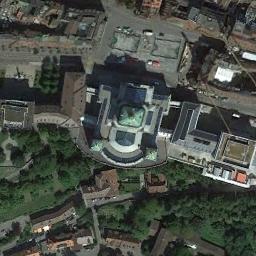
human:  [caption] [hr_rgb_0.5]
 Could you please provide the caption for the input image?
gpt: The church with a pointed tower is surrounded by other buildings .

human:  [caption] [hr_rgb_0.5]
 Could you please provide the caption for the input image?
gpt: This is a church with many pointed houses around it .

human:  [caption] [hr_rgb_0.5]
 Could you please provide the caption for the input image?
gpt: There is a church between some trees and buildings .

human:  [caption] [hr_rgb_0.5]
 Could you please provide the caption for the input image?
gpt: A church with a gray roof with a turquoise tower on the roof, Several buildings and roads and trees and lawns around the church .

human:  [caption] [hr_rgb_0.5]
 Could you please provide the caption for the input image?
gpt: A church on a roadside with many trees around .